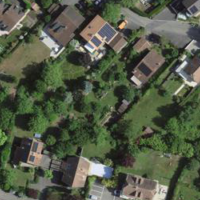
EUNIS habitat code: 55
Species observed at this site:
Portulaca oleracea